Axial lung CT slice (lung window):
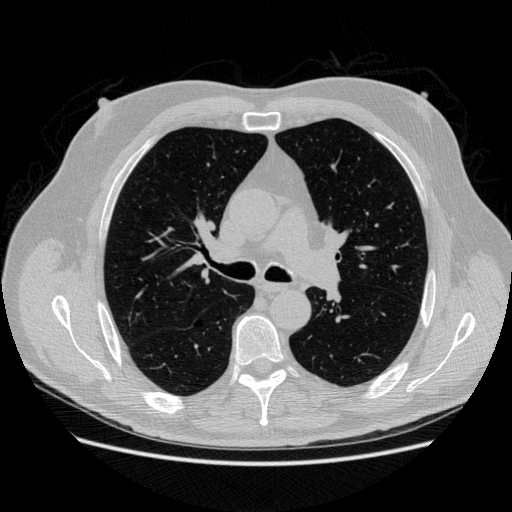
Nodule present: no